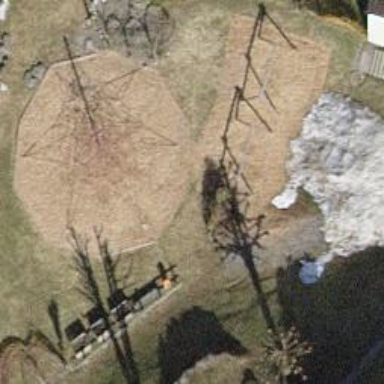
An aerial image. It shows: Playground area for leisure activities on the land.